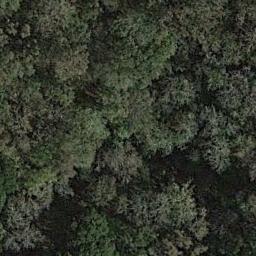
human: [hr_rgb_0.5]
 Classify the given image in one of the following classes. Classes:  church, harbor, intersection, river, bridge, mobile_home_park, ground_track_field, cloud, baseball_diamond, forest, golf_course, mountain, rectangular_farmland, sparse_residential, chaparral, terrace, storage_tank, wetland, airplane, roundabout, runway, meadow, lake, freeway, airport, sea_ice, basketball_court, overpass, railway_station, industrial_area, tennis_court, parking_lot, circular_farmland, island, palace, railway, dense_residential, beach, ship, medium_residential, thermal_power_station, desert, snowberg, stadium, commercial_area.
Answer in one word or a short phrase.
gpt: forest